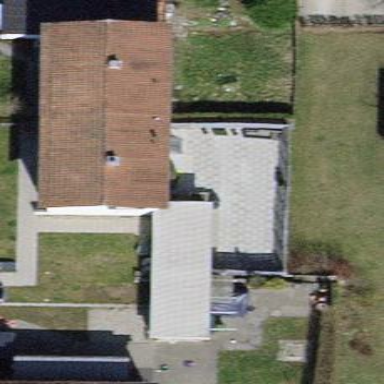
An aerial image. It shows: Building with tiled roof.